Interaction volume radius: 5 \u00c5
Interaction volume height: 15 \u00c5
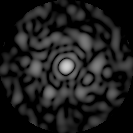
Disorder parameter: 0.7948